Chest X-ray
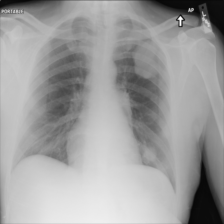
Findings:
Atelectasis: negative
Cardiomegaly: negative
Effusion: negative
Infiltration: negative
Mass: negative
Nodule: negative
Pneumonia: negative
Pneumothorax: negative
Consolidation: negative
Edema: negative
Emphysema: negative
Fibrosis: negative
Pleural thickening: negative
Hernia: negative